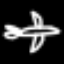
Label: airplane